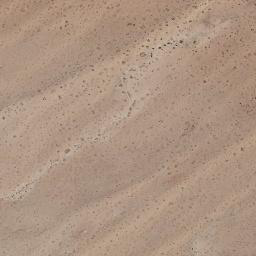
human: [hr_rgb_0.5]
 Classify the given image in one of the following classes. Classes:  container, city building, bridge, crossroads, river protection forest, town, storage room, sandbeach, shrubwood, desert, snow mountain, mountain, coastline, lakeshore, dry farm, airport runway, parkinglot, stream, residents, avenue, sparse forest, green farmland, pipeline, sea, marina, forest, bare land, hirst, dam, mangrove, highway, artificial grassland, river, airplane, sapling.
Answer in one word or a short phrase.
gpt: bare land